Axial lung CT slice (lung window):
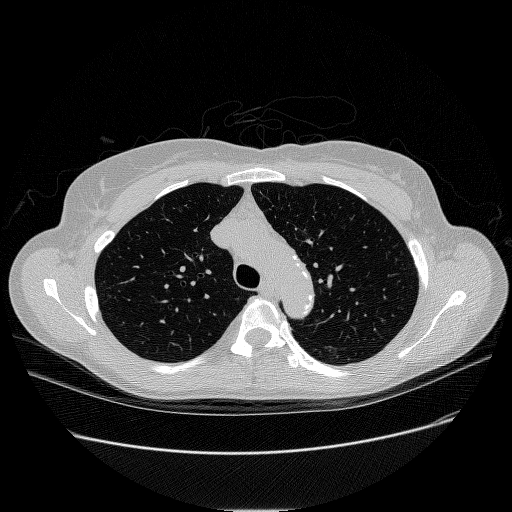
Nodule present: no